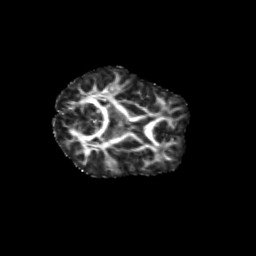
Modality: FA
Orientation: axial
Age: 9
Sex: male
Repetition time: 9.512 s
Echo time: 0.089 s